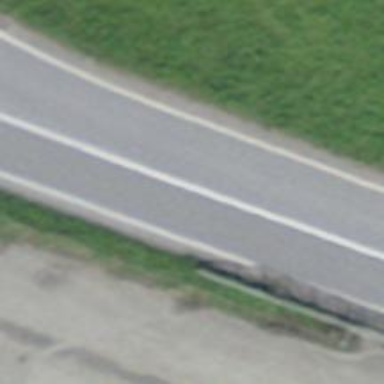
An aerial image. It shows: Asphalt road classified as primary highway.